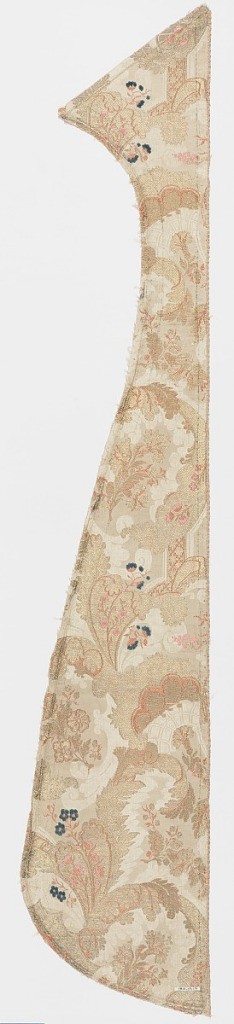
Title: Fragment
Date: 18th century
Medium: silk, metallic yarns Technique: satin weave with supplementary weft patterning (brocaded)
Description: Fragment of white satin brocaded in gold metallic thread, pink and terra-cotta silks and blue chenille has a large-scale scrolling leaves and small floral sprays.